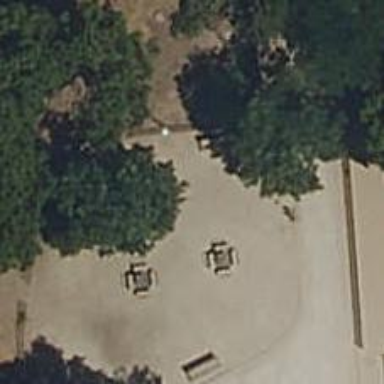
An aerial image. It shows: Picnic table located in leisure land area.